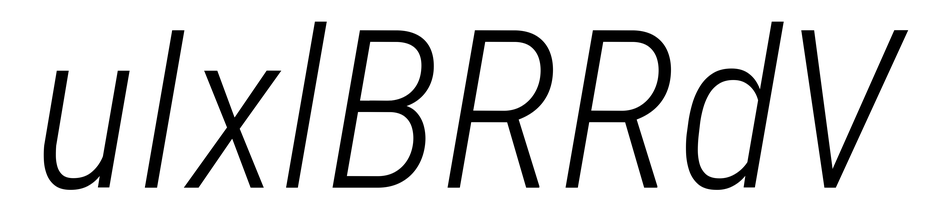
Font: Roboto-Italic_Condensed_Light_Italic